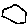
Label: hexagon